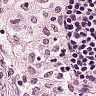
Metastatic tissue present: no